Chest X-ray. View position: PA
Patient age: 64
Patient sex: M
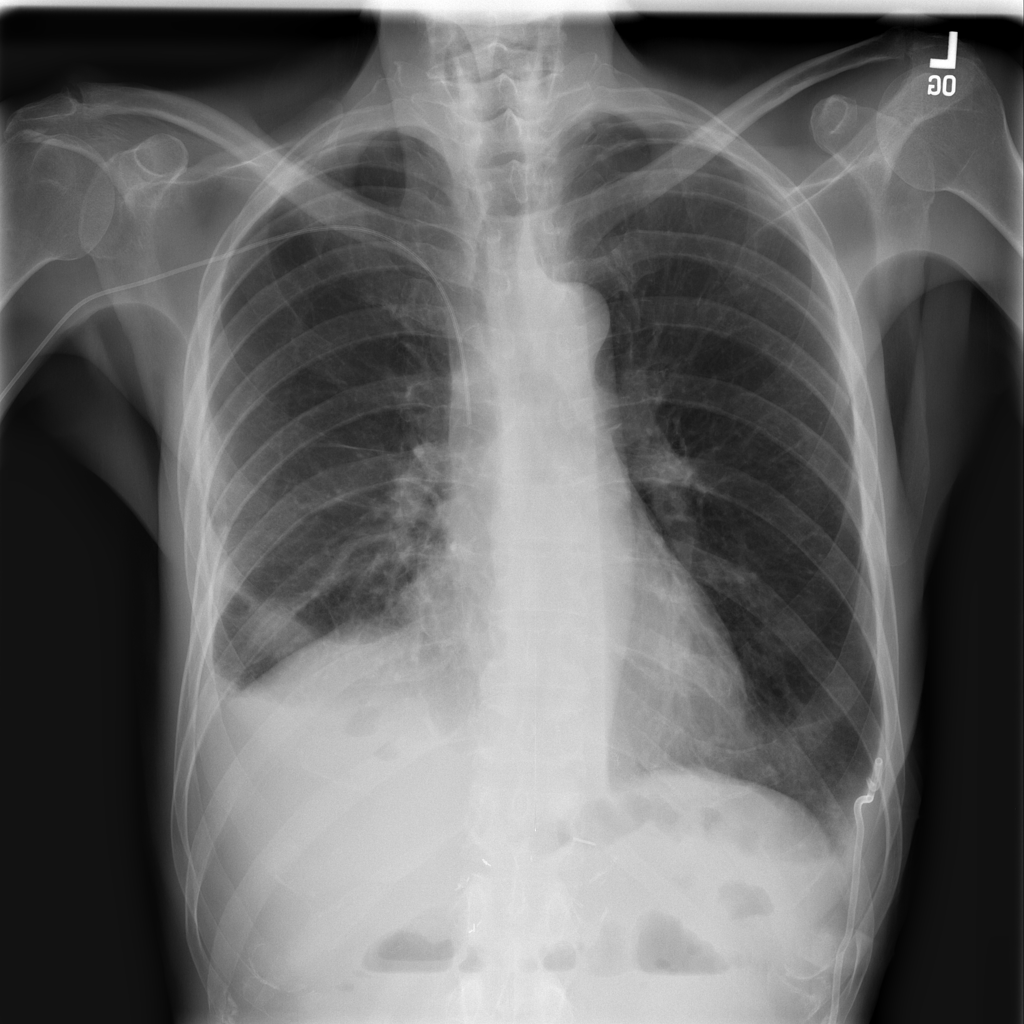
Finding: Pneumothorax